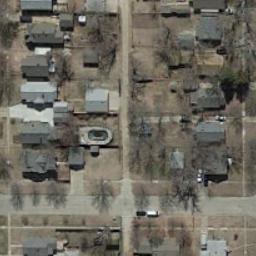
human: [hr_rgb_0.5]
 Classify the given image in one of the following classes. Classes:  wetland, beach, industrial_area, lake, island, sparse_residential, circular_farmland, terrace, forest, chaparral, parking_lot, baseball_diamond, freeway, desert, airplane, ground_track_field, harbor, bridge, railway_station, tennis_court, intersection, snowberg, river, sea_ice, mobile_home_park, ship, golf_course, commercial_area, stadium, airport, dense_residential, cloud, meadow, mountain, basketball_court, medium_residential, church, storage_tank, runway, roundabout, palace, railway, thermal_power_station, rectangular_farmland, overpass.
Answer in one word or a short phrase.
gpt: medium_residential